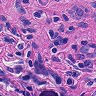
Metastatic tissue present: yes